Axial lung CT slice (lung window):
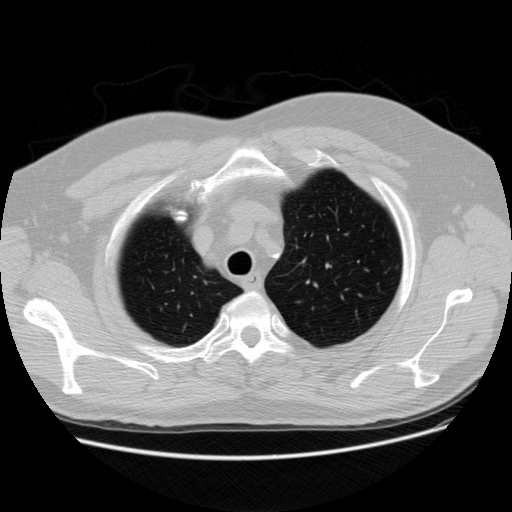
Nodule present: no